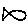
Label: fish